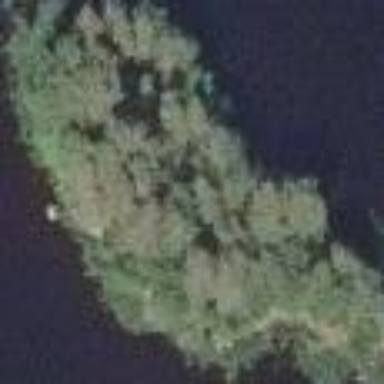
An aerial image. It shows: Island covered with woodland.